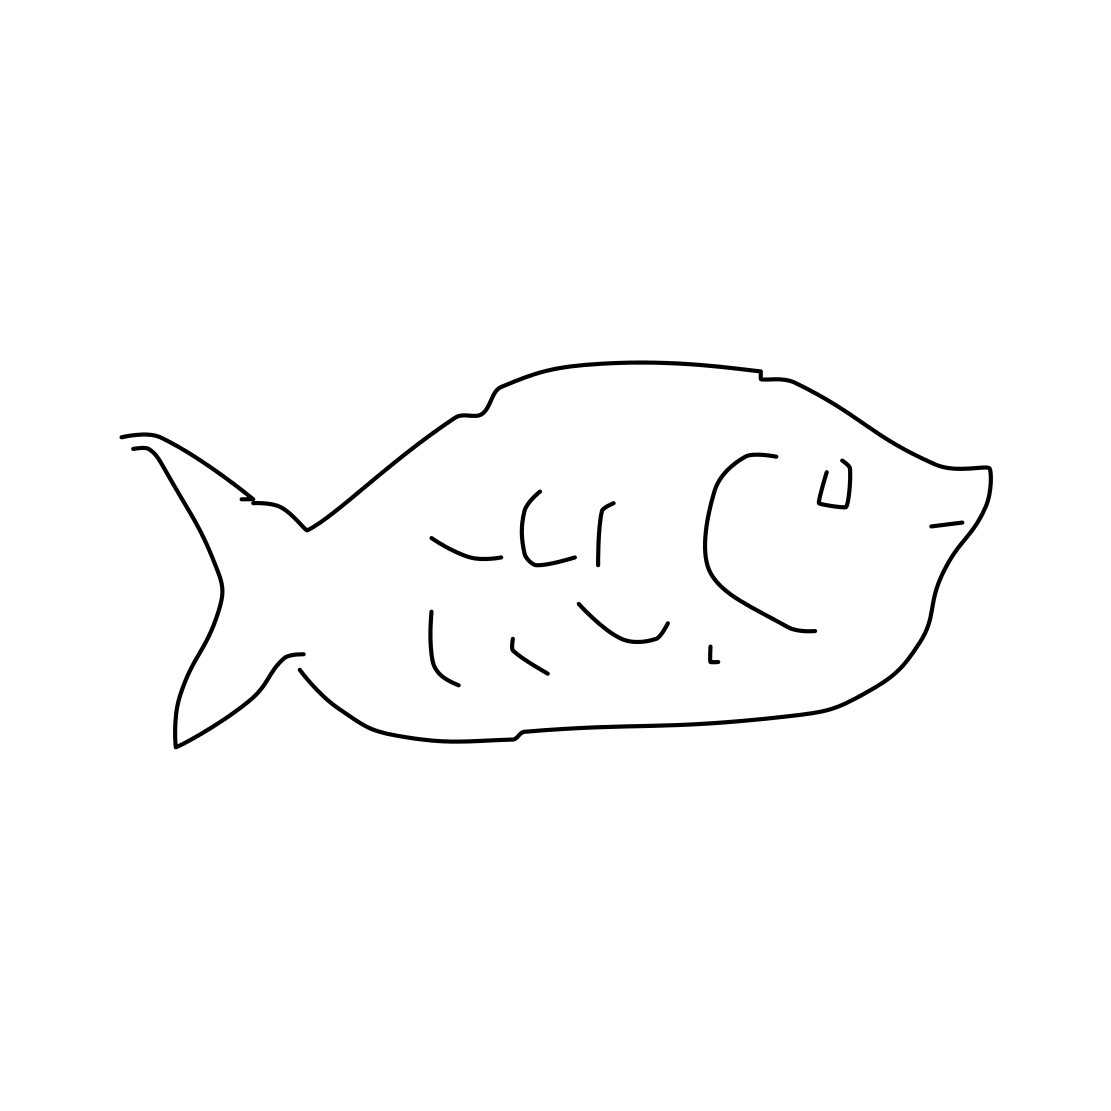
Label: fish